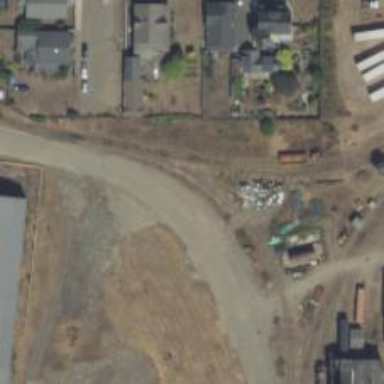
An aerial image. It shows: Abandoned railway.